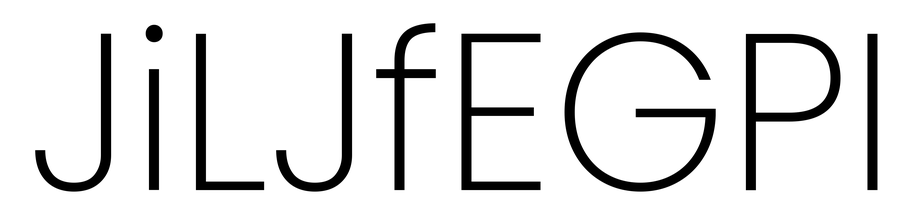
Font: Poppins-ExtraLight